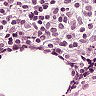
Metastatic tissue present: no